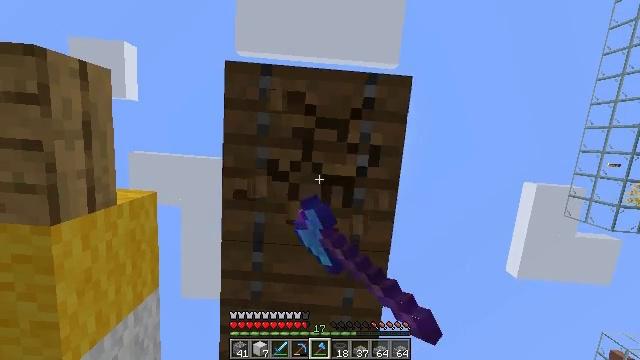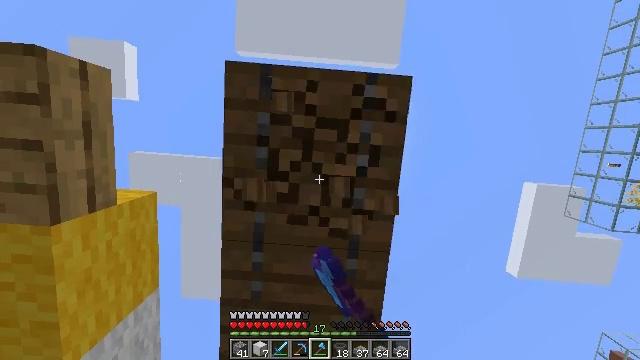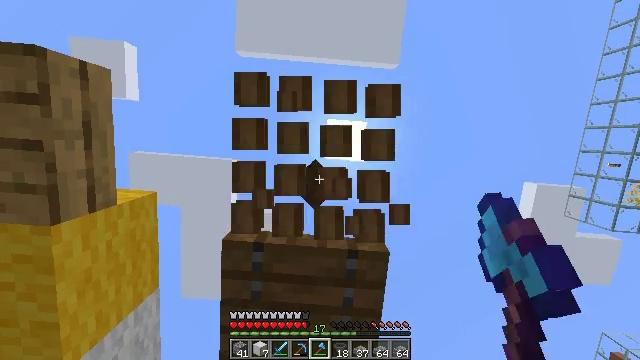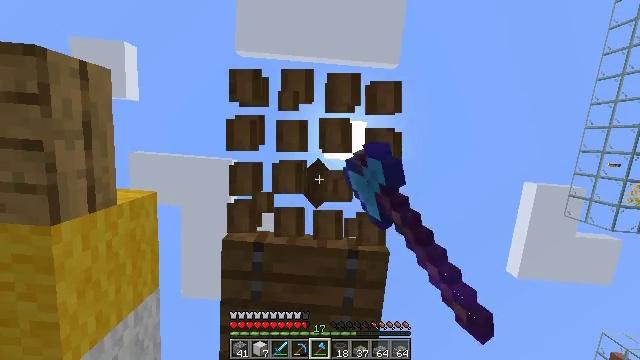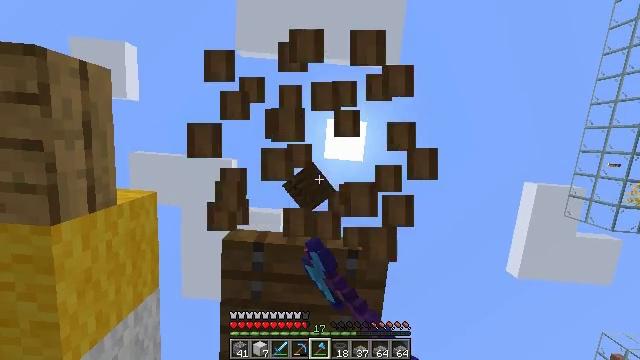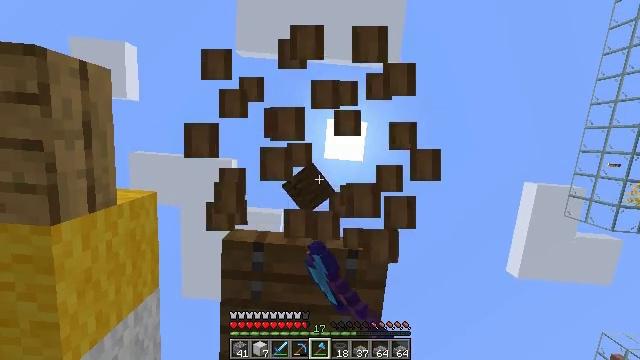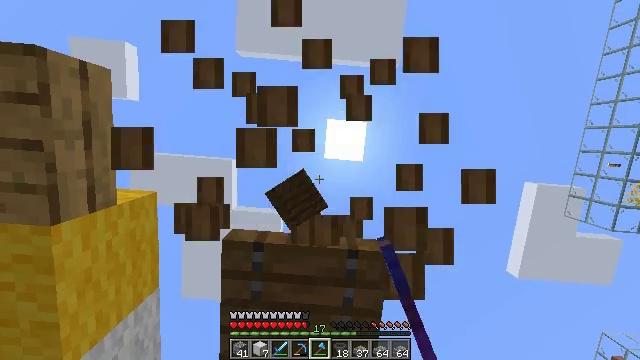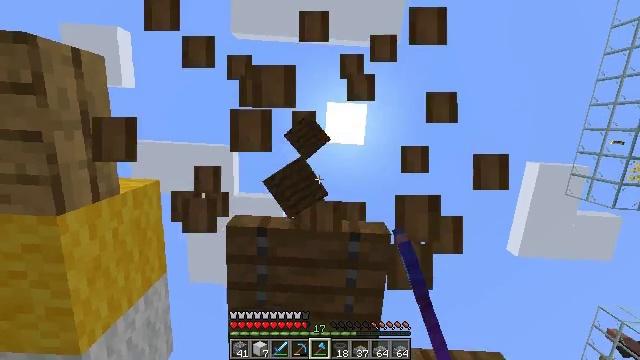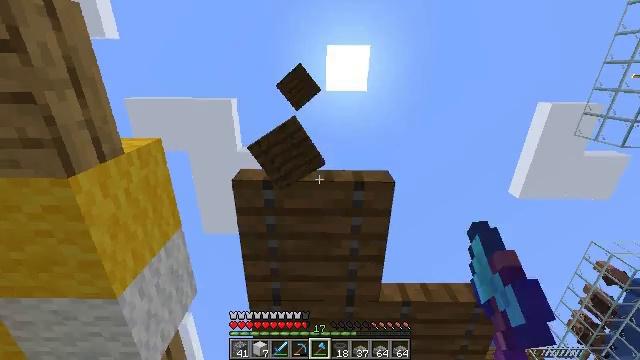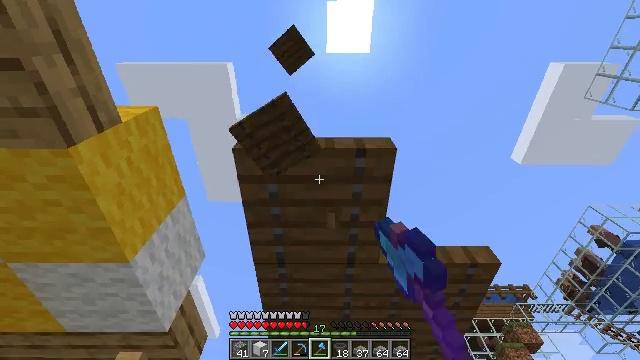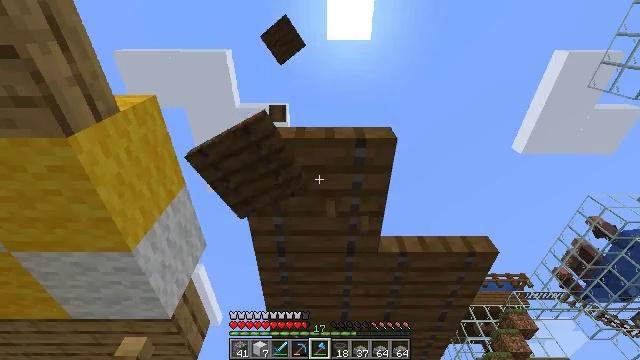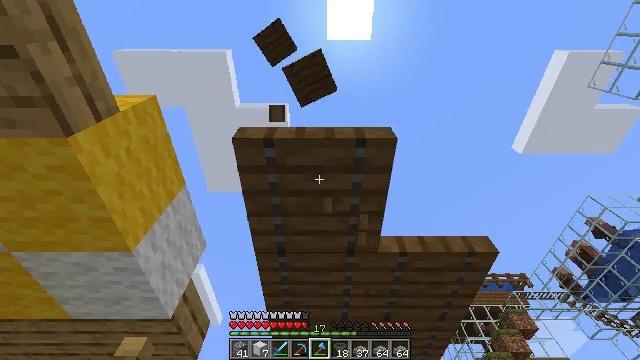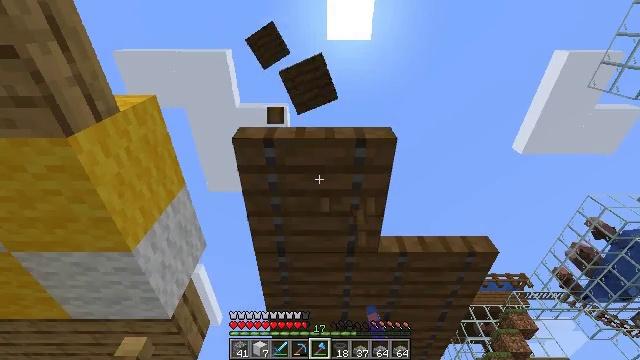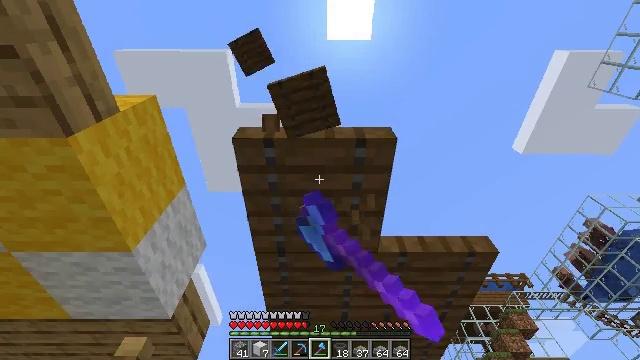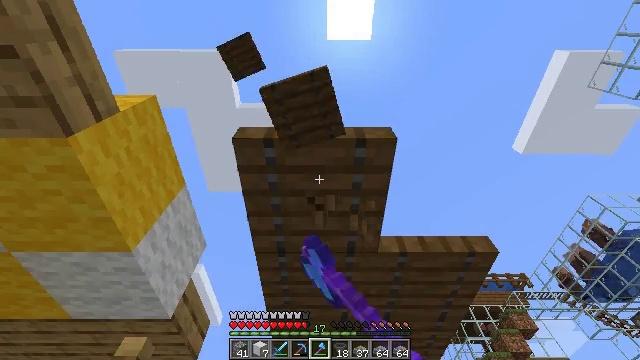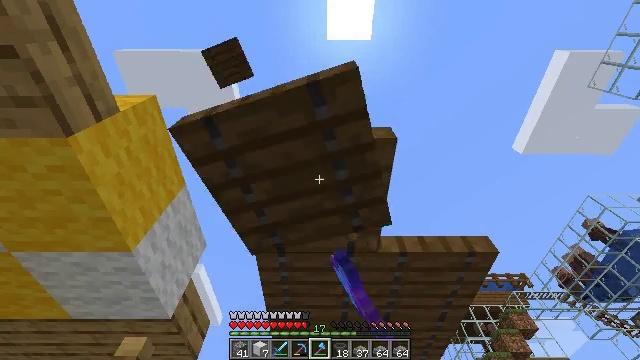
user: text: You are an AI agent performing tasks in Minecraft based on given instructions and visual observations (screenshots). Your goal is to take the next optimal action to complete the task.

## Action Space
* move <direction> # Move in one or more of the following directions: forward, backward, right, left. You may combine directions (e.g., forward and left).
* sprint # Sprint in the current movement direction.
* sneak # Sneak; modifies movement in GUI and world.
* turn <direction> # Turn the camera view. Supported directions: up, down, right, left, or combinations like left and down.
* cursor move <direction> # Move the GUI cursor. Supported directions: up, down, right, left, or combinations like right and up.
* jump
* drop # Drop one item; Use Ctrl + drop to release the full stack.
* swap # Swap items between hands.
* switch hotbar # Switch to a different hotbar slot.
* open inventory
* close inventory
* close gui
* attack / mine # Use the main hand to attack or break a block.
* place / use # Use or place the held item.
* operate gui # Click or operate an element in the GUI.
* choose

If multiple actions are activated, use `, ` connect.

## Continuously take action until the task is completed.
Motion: motion action
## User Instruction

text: Collect the spruce trapdoor from its position.
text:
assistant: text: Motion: attack / mine
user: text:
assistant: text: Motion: attack / mine
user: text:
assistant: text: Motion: attack / mine
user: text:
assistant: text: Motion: attack / mine
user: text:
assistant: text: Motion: attack / mine
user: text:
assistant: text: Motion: attack / mine
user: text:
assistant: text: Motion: turn left and down, attack / mine
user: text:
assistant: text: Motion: turn left and down, attack / mine
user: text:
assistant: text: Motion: turn down, attack / mine
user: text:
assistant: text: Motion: turn down, attack / mine
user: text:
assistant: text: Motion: attack / mine
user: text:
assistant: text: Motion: attack / mine
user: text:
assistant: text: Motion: attack / mine
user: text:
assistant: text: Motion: attack / mine
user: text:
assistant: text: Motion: attack / mine
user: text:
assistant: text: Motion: attack / mine
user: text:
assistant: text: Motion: attack / mine
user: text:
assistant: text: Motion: attack / mine
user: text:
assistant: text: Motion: attack / mine
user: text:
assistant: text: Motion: move forward, attack / mine
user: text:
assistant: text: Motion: move forward, attack / mine
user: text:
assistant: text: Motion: move forward, attack / mine
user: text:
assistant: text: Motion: move forward, attack / mine
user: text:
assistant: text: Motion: move forward, attack / mine
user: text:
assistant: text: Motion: attack / mine
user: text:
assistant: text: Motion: attack / mine
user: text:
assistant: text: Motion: attack / mine
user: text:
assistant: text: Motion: attack / mine
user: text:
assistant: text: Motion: attack / mine
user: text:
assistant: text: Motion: attack / mine